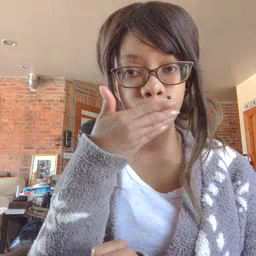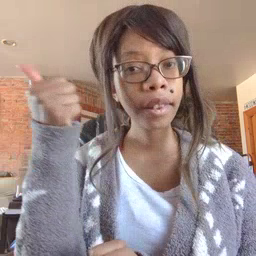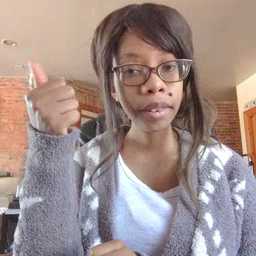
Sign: better